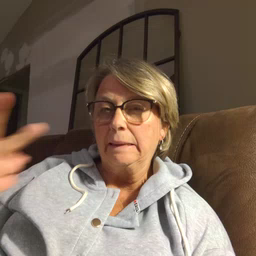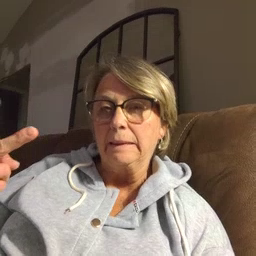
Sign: see